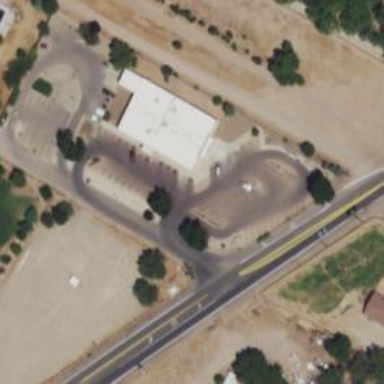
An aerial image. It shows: Post office.